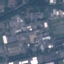
Land use / land cover: Industrial